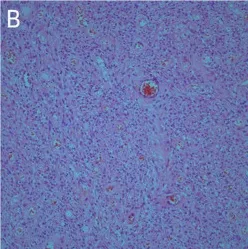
Histologic findings of this case: The tumor was located in the submucosa, and the tumor cells in the superficial area were relatively sparse. X50).
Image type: pathology (h&e)